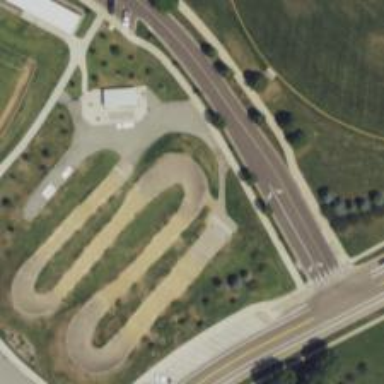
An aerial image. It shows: Cycling track within leisure land area.